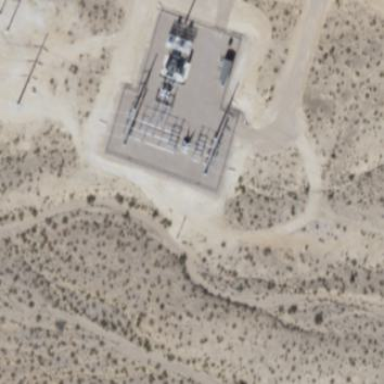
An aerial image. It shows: Power substation dedicated to generation.